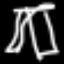
Label: pants